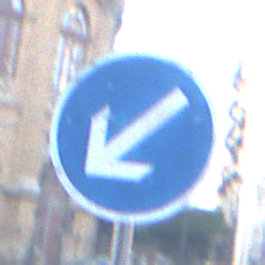
Verkehrszeichen: VorgeschriebeneVorbeifahrtLinks
Umgebung: Outdoor, Urban
Tageszeit: SunriseSunset
Wetter: PartlyCloudy
Licht: Natural
Jahreszeit: NotSpecified
Kontrast: LowContrast